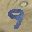
Label: 9